Field crop: maize
Growth stage: 2
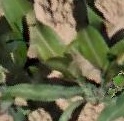
Species: maize